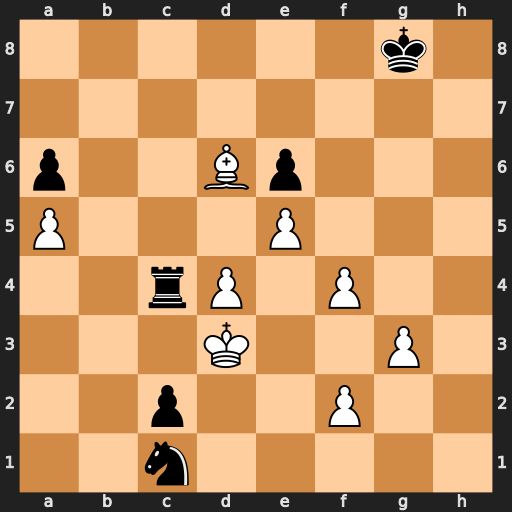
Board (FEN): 6k1/8/p2Bp3/P3P3/2rP1P2/3K2P1/2p2P2/2n5
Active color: w
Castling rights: -
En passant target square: -
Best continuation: Kxc4 Nb3 Ba3